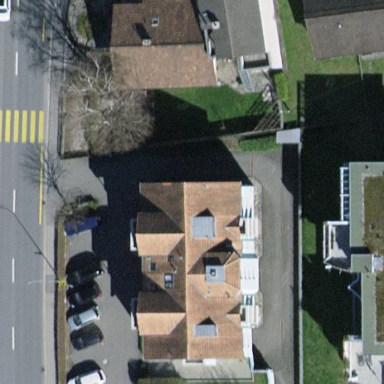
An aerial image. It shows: Office building.